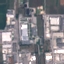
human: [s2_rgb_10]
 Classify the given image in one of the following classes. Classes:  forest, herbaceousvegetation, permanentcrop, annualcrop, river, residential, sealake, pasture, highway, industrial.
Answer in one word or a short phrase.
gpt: Industrial